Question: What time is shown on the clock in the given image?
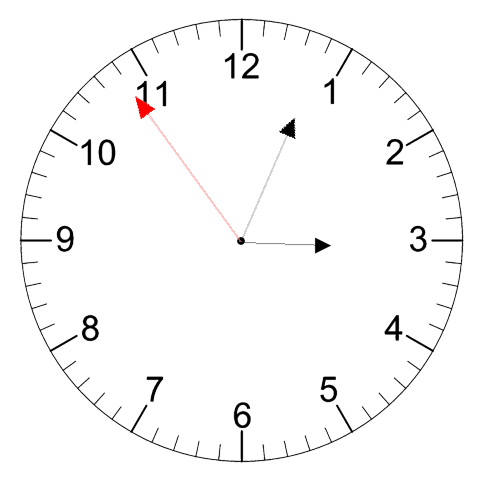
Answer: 03:03:54